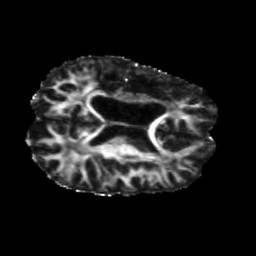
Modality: FA
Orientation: axial
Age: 42
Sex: male
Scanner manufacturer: siemens
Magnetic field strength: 3 T
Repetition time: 5.25 s
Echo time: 0.08 s